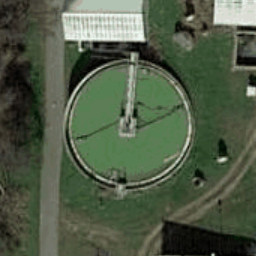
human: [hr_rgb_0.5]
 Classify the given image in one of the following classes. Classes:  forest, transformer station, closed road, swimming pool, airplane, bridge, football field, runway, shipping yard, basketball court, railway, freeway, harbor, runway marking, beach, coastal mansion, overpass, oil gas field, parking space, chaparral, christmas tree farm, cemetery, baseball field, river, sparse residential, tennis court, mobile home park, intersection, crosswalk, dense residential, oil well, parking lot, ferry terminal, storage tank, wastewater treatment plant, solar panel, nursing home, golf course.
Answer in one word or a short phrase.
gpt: wastewater treatment plant